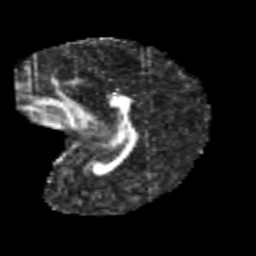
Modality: FA
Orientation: sagittal
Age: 13
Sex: male
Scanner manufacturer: siemens
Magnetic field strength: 3 T
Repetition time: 3.8 s
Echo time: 0.07 s